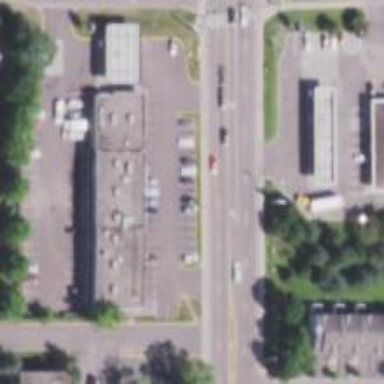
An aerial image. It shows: Retail area.